Question: I got unnecessary white background with square box while loading with Glide.
Below are the code
'''
<ImageView
android:id="@+id/ivLogo"
android:layout_width="100dp"
android:layout_height="100dp"
android:contentDescription="@string/loading"
android:gravity="center"
android:src="@drawable/bg_loader"/>
'''
Below is the fragment that loading the image :
class LoaderFragment(private val msg:String?) : DialogFragment() {
'''
override fun onCreate(savedInstanceState: Bundle?) {
super.onCreate(savedInstanceState)
}
@RequiresApi(Build.VERSION_CODES.LOLLIPOP)
override fun onCreateView(
inflater: LayoutInflater,
container: ViewGroup?,
savedInstanceState: Bundle?
): View? {
val v = LayoutInflater.from(context)
.inflate(R.layout.dialog_waiting,container,false)
val ivLogo = v.findViewById<ImageView>(R.id.ivLogo)
Glide.with(this).load(R.drawable.bg_loader_te)
.fitCenter()
.apply(
RequestOptions().placeholder(R.drawable.bg_loader_te)
.centerCrop()
)
.into(ivLogo)
return v
}
override fun onAttach(context: Context) {
super.onAttach(context)
}
'''
}
Here is the screenshot

Also I tried the below code
'''
<ImageButton
android:id="@+id/ivLogo"
android:layout_width="150dp"
android:layout_height="150dp"
android:layout_gravity="center"
android:adjustViewBounds="true"
android:scaleType="centerInside"
app:layout_constraintBottom_toBottomOf="parent"
app:layout_constraintEnd_toEndOf="parent"
app:layout_constraintStart_toStartOf="parent"
app:layout_constraintTop_toTopOf="parent"
android:background="?attr/selectableItemBackgroundBorderless"
android:src="@drawable/bg_loader"
tools:ignore="ContentDescription" />
'''
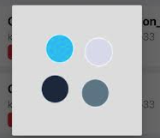
Answer: I fixed this using the below code
'''
this.dialog?.setCanceledOnTouchOutside(false) this.dialog?.setCancelable(false) this.dialog?.setOnKeyListener { dialog, keyCode, event -> keyCode == KeyEvent.KEYCODE_BACK } this.dialog?.window?.setBackgroundDrawable(ColorDrawable(Color.TRANSPARENT))
'''